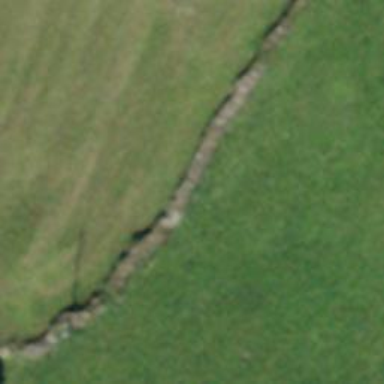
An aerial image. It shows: Dry stone wall barrier.